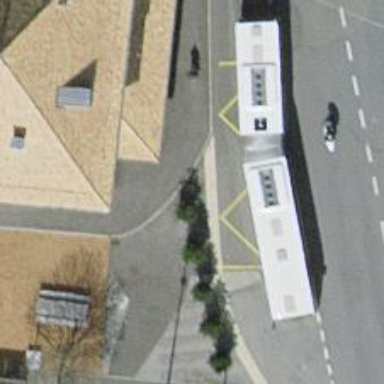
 serving as platform for public transportation."